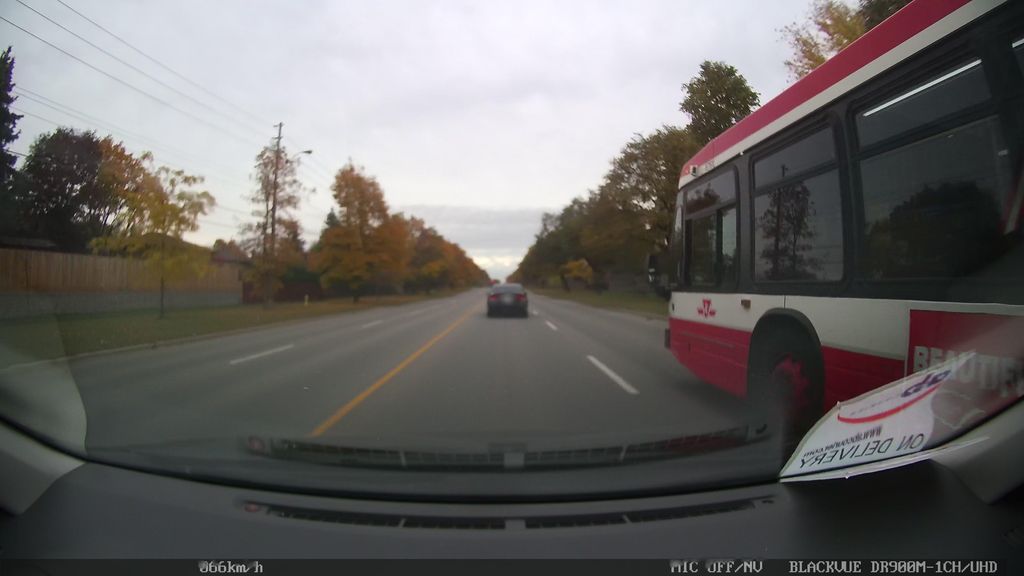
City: toronto